Interaction volume radius: 10 \u00c5
Interaction volume height: 10 \u00c5
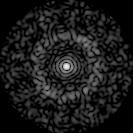
Disorder parameter: 0.8441